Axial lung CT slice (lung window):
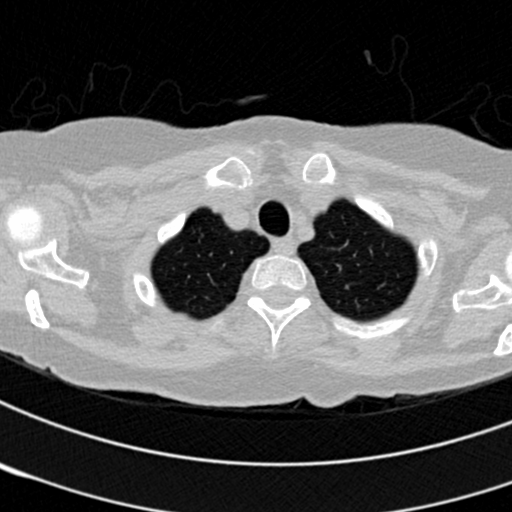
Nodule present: no